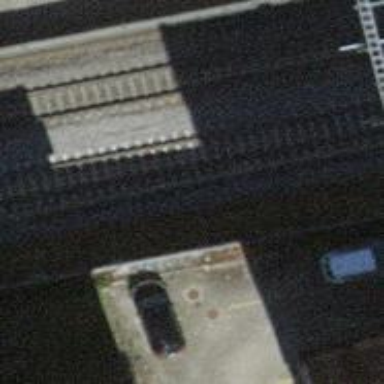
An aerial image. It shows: Railway track with contact lines for electrification.